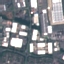
Label: Industrial